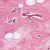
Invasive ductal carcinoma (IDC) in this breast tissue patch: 0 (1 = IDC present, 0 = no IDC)